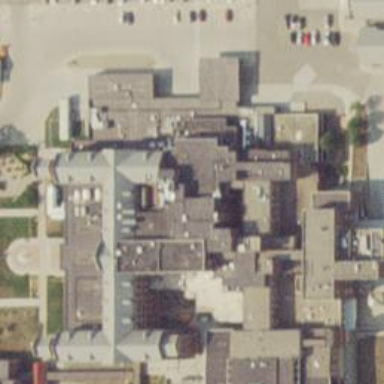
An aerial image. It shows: Hospital providing healthcare services.